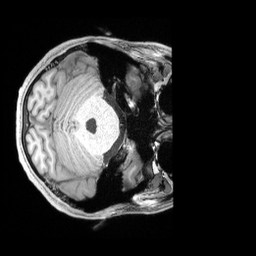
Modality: T1w
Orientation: axial
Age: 22
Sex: male
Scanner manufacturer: siemens
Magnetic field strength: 3 T
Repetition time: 2.4 s
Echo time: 0.00228 s